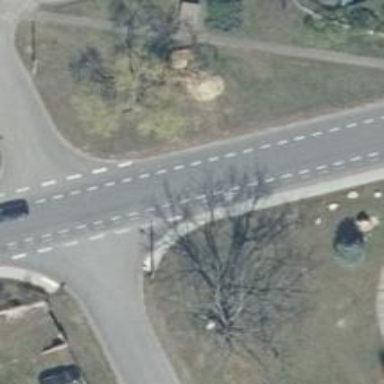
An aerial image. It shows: Primary highway with cycle lane on both sides.